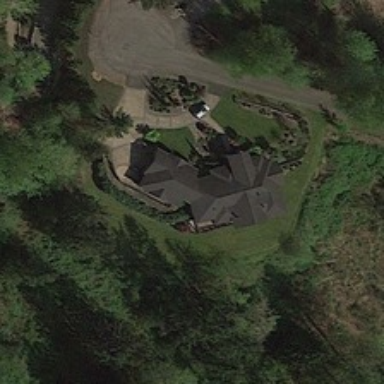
A gray black building is surrounded by green trees .